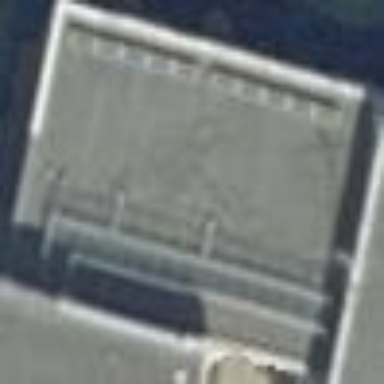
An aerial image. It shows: School building with flat roof.